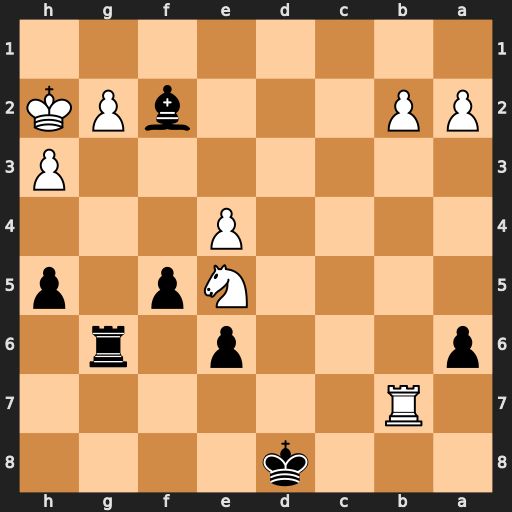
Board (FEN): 3k4/1R6/p3p1r1/4Np1p/4P3/7P/PP3bPK/8
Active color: b
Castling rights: -
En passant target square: -
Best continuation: Bg3+ Kg1 Bxe5